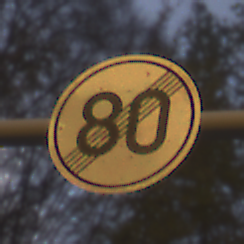
Verkehrszeichen: EndeGeschwindigkeit80
Umgebung: Outdoor, Nature
Tageszeit: SunriseSunset
Wetter: PartlyCloudy
Licht: Natural
Jahreszeit: Autumn
Kontrast: LowContrast